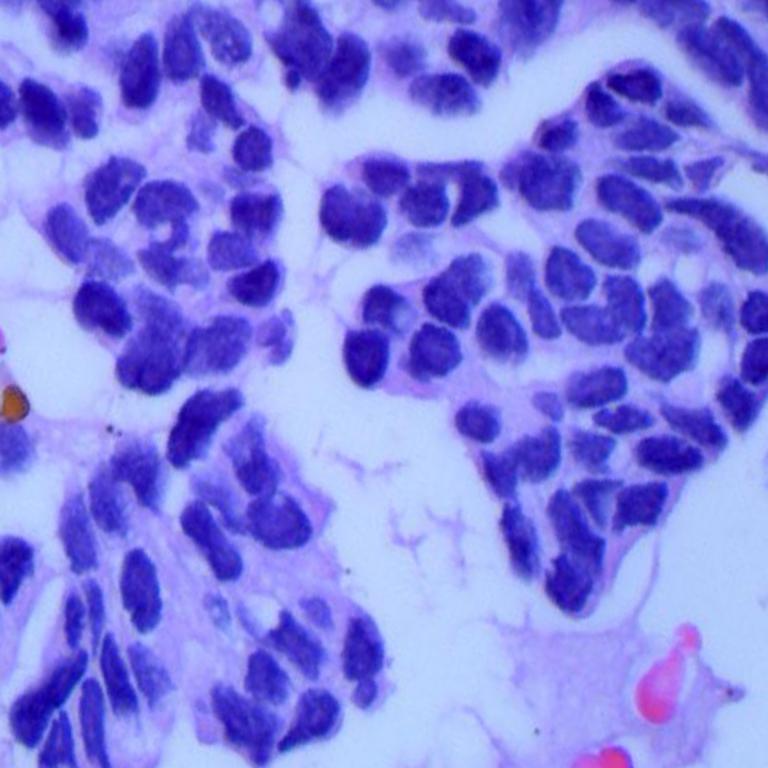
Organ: lung
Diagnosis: adenocarcinomas